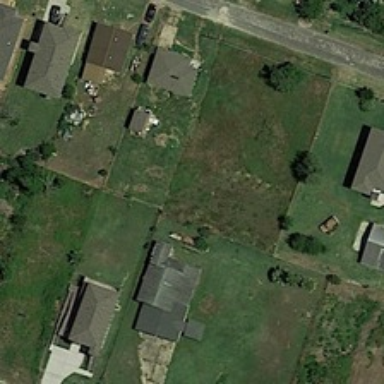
The house was built with grey roofs .